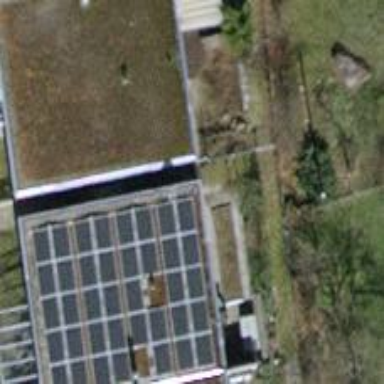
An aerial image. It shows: Semi-detached house with flat roof.